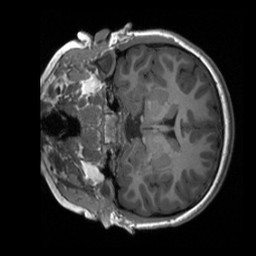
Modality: T1w
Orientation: coronal
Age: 10
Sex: male
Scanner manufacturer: siemens
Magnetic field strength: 3 T
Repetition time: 2.3 s
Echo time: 0.00232 s